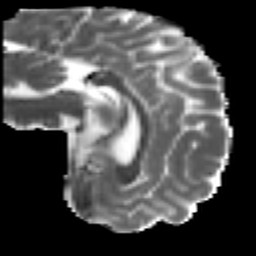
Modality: MD
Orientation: sagittal
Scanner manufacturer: ge
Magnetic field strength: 3 T
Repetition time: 7.98 s
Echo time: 0.0701 s